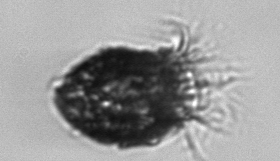
Label: Stenosemella_pacifica